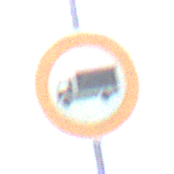
Verkehrszeichen: VerbotFuerKraftfahrzeugeUeberDreiKommaFuenfTonnen
Umgebung: Roofed, Beach
Tageszeit: Midday
Wetter: Overcast
Licht: Natural
Jahreszeit: NotSpecified
Kontrast: LowContrast